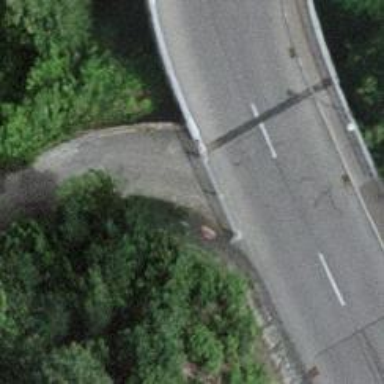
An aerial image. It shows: Lift gate barrier.